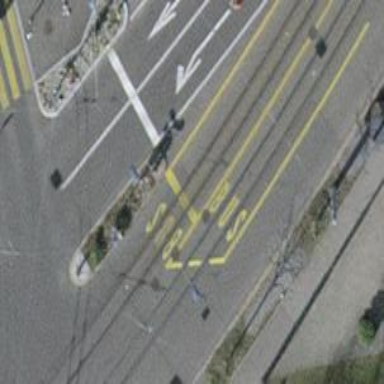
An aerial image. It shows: Secondary road with asphalt surface and embedded tram rails.